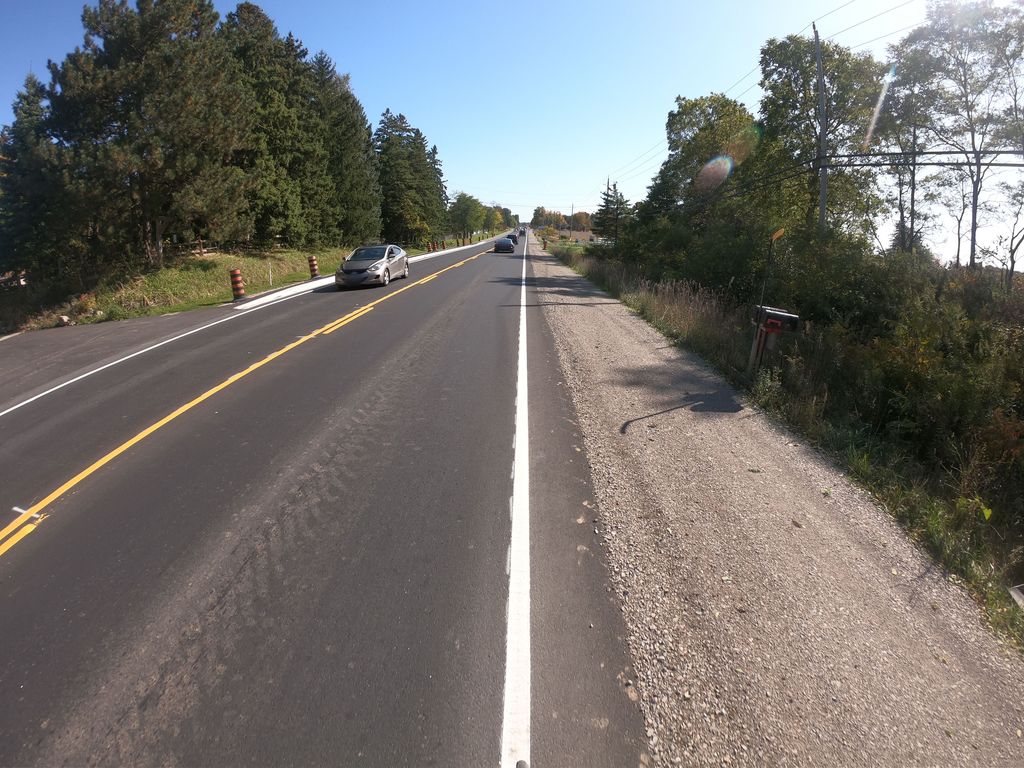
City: kitchener-waterloo